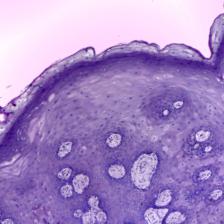
Diagnosis: Normal